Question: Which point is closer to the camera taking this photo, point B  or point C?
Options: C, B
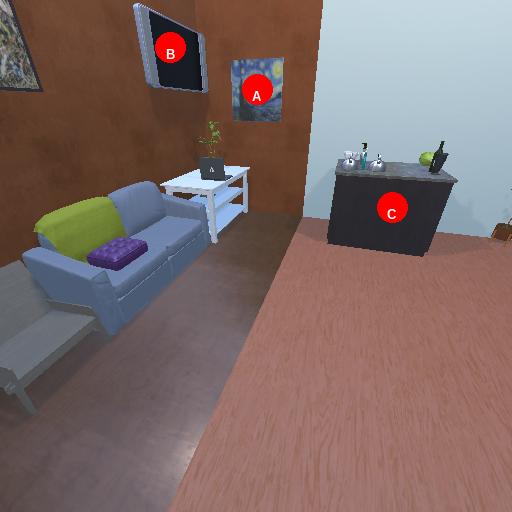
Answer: C